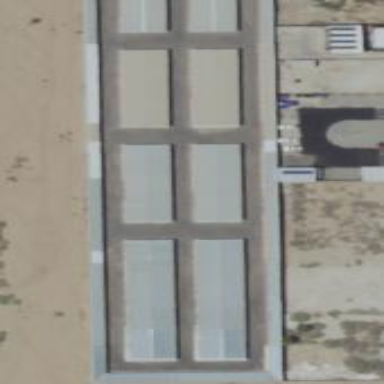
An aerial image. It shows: Warehouse building.